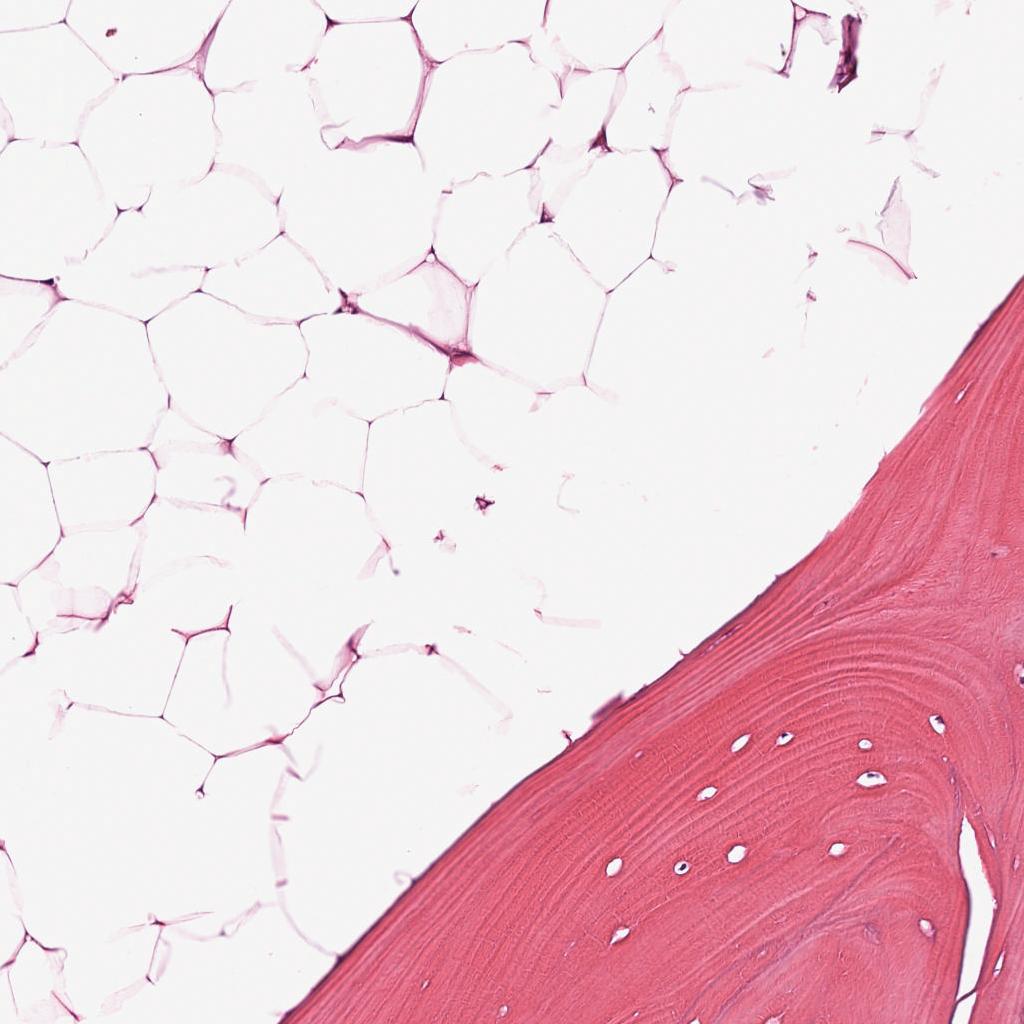
Label: Non-Tumor